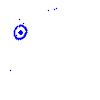
Particle: proton